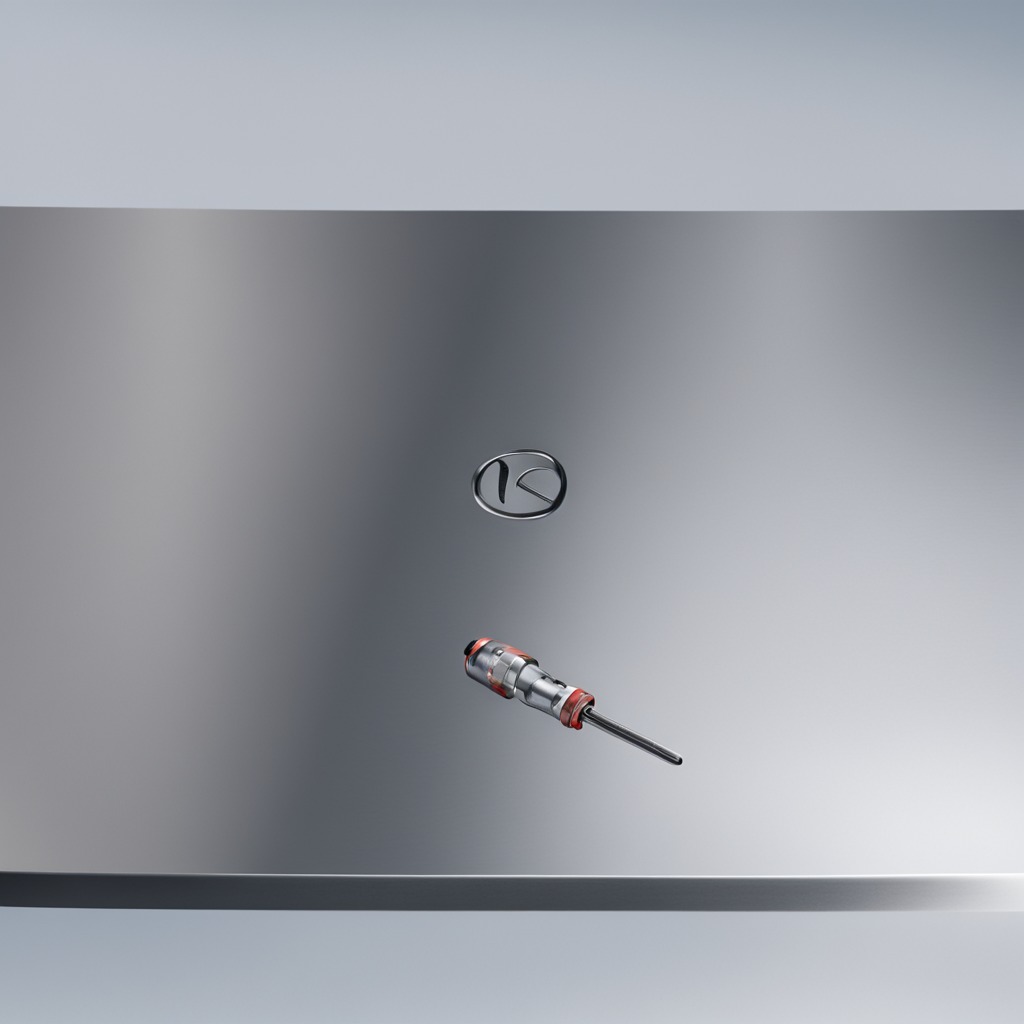
A screwdriver is lying on a stainless steel table.